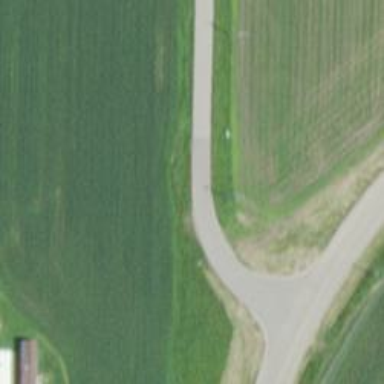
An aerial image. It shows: Unclassified road.